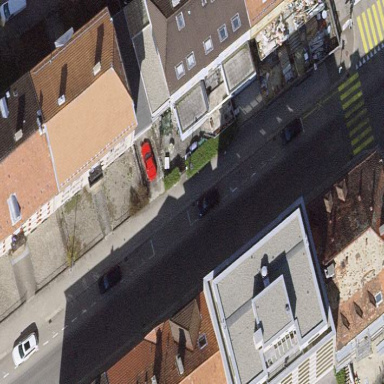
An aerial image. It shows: Street-side parallel parking available at this location.